Question: First time working with Azure. I'm deploying a database server (<URL>.
The db server be listening on the server's default http port (8123). However, when I try to connect, it just hangs. Based on the below steps, I don't think the network request is making it to the server.
- 'SELECT 1'- -

- '$ telnet my.public.ip.address 8123'- '$ ss -atn | grep 8123'
'''
State Recv-Q Send-Q Local Address:Port Peer Address:Port
LISTEN 0 4096 127.0.0.1:8123 0.0.0.0:*
LISTEN 0 4096 [::1]:8123 [::]:*
'''
I'm not an expert at the network component of this. I think this means the server is listening to 8123 on localhost as well as all other addresses. I take that latter part to mean that it should be exposed publicly. I also believe 'LISTEN' means it is ready to accept connections, but no connections are currently open.
Any ideas?
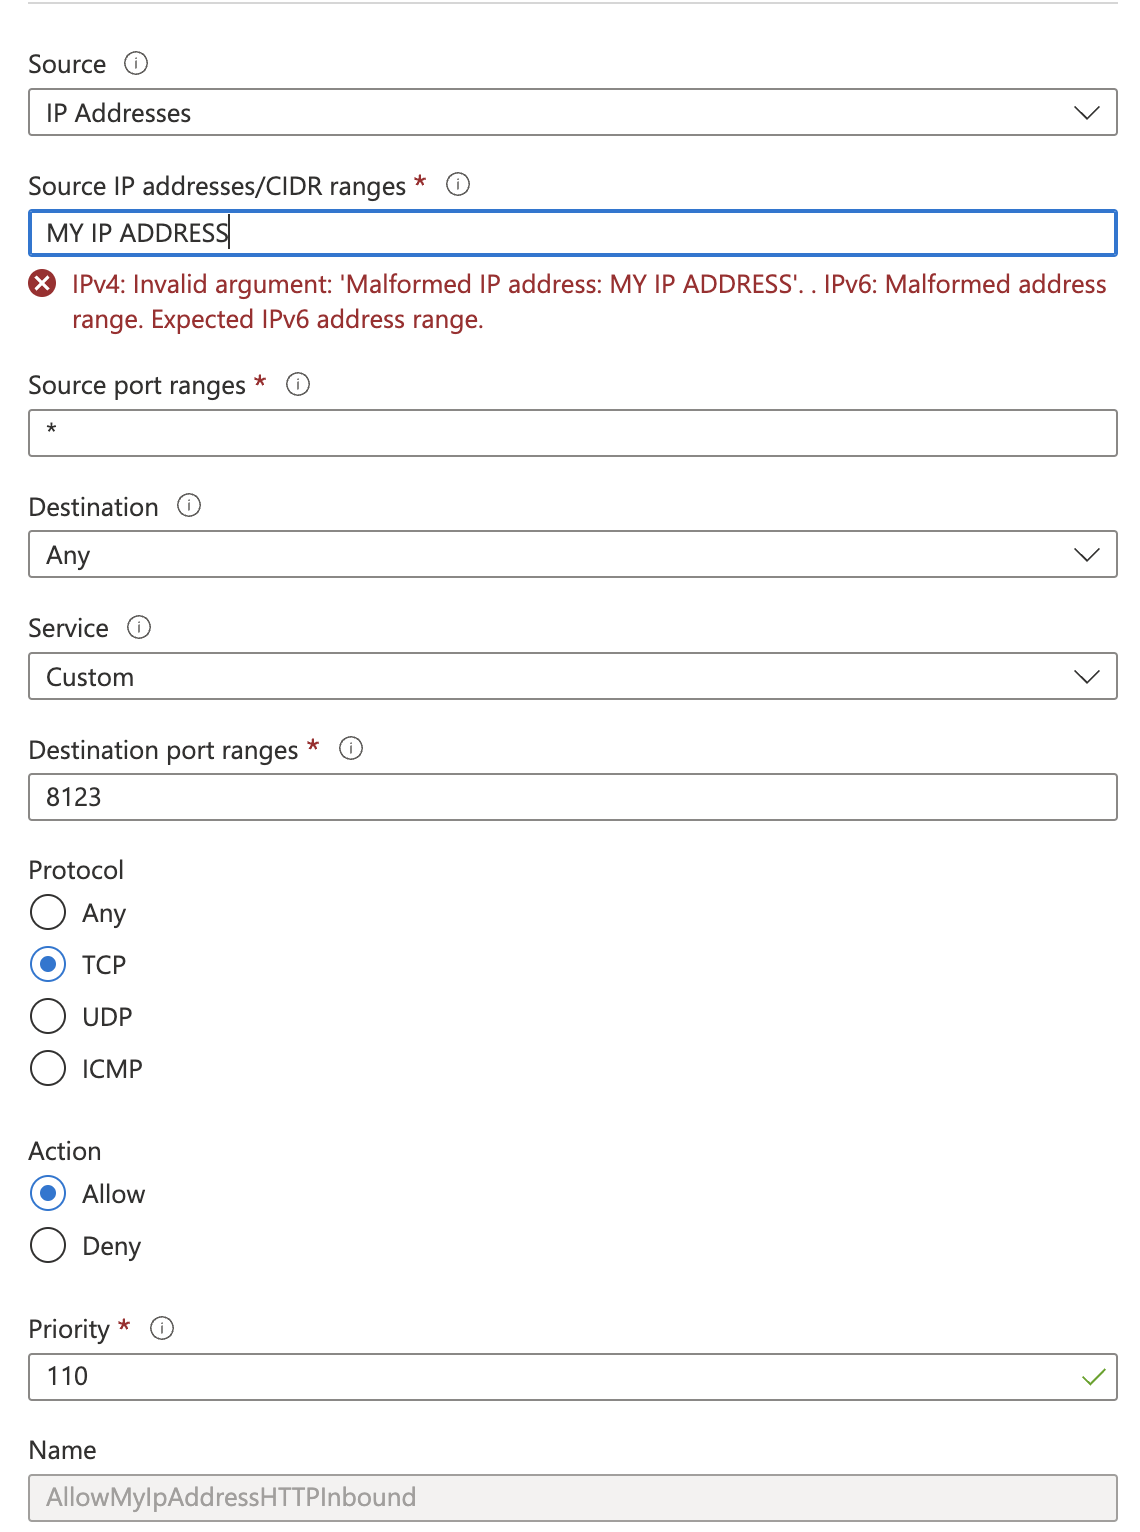
Answer: > LISTEN 0 4096 127.0.0.1:8123
0.0.0.0:*
expected:
'''
LISTEN 0 4096 *:8123 *:*
'''
Your Clickhouse listens localhost only
solution:
'''
cat /etc/clickhouse-server/config.d/port.xml
<?xml version="1.0"?>
<yandex>
<listen_host>::</listen_host>
</yandex>
'''
and restart CH.